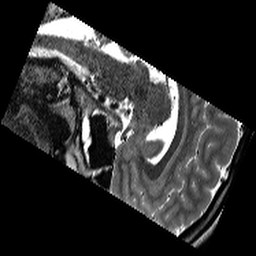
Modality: T2w
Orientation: sagittal